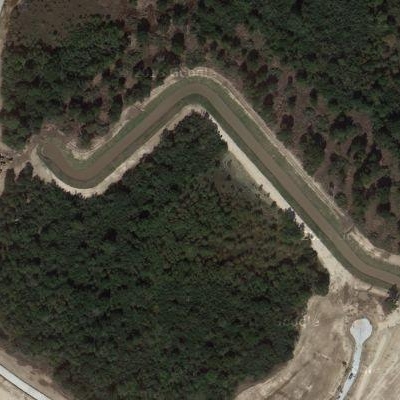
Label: Forest